Field crop: maize
Growth stage: 2
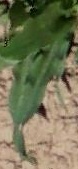
Species: maize